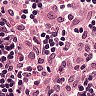
Metastatic tissue present: no